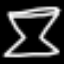
Label: hourglass